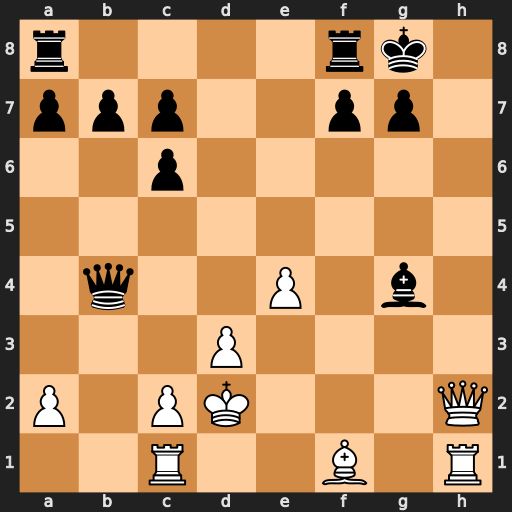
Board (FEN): r4rk1/ppp2pp1/2p5/8/1q2P1b1/3P4/P1PK3Q/2R2B1R
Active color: w
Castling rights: -
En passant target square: -
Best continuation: c3 Qb2+ Rc2 Qxc2+ Kxc2